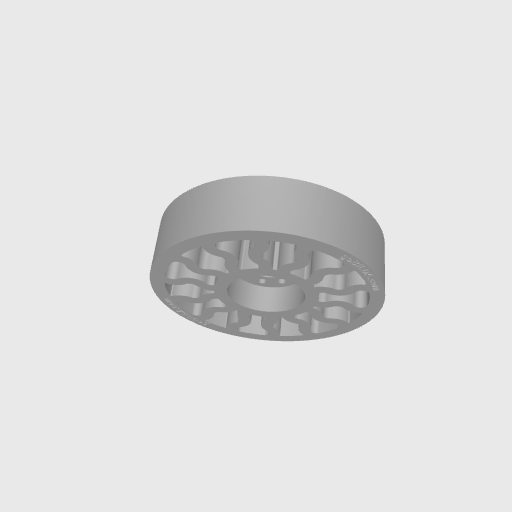
Part: IntakeWheel